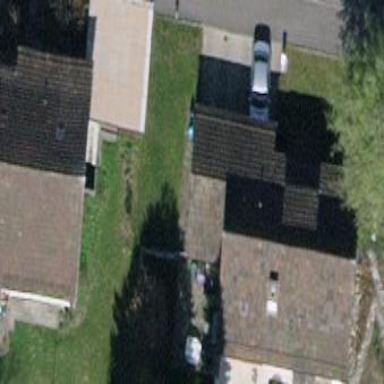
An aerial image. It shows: Detached building with gabled tile roof.